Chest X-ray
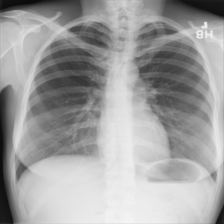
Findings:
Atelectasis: negative
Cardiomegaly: negative
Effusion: negative
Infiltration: negative
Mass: negative
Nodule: negative
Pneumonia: negative
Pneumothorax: negative
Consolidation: negative
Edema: negative
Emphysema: negative
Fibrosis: negative
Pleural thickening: negative
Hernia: negative